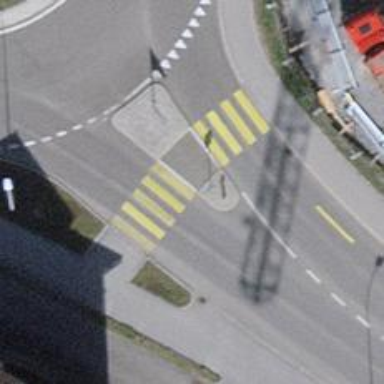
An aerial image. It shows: Uncontrolled zebra crossing on the road.